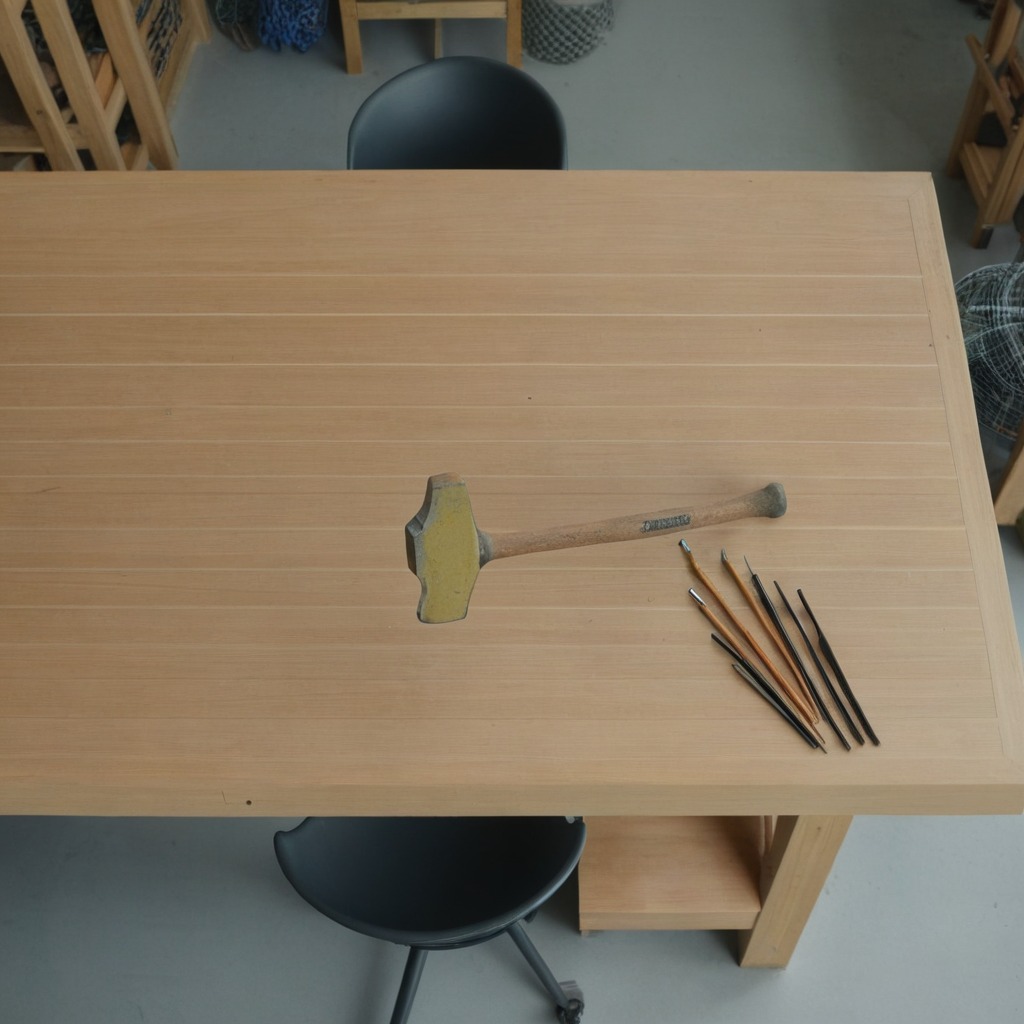
A hammer is lying on a workbench inside a coastal fishing gear workshop.